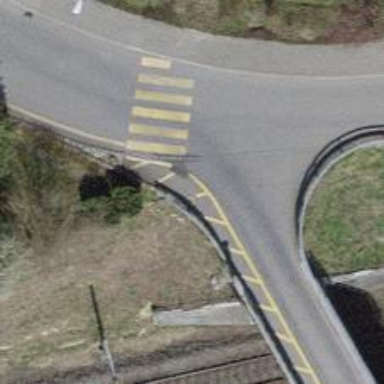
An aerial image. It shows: Sidewalk along the footway.